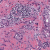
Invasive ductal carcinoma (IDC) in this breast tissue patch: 1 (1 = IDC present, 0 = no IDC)